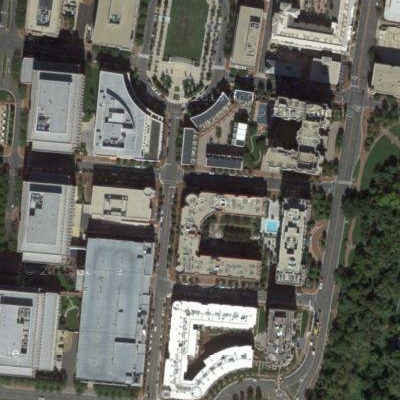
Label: Industry